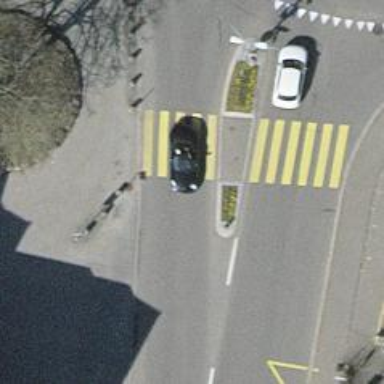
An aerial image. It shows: Zebra crossing with crossing island.